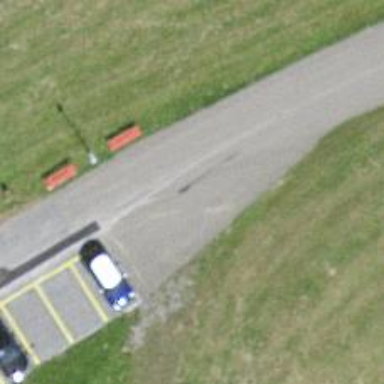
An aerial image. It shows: Bench for seating.